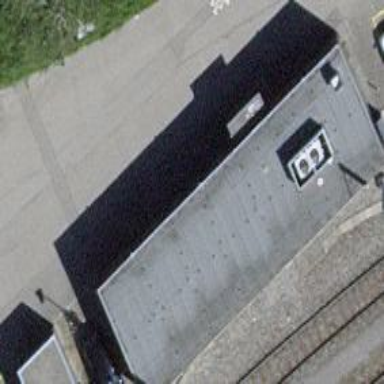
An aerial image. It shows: Signal box along the railway.